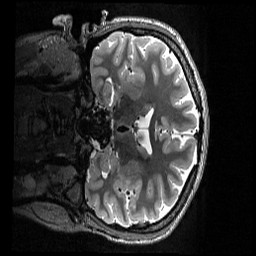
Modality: T2w
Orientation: coronal
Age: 20
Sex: female
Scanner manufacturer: siemens
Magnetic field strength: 3 T
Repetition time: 3.2 s
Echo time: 0.566 s